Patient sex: F
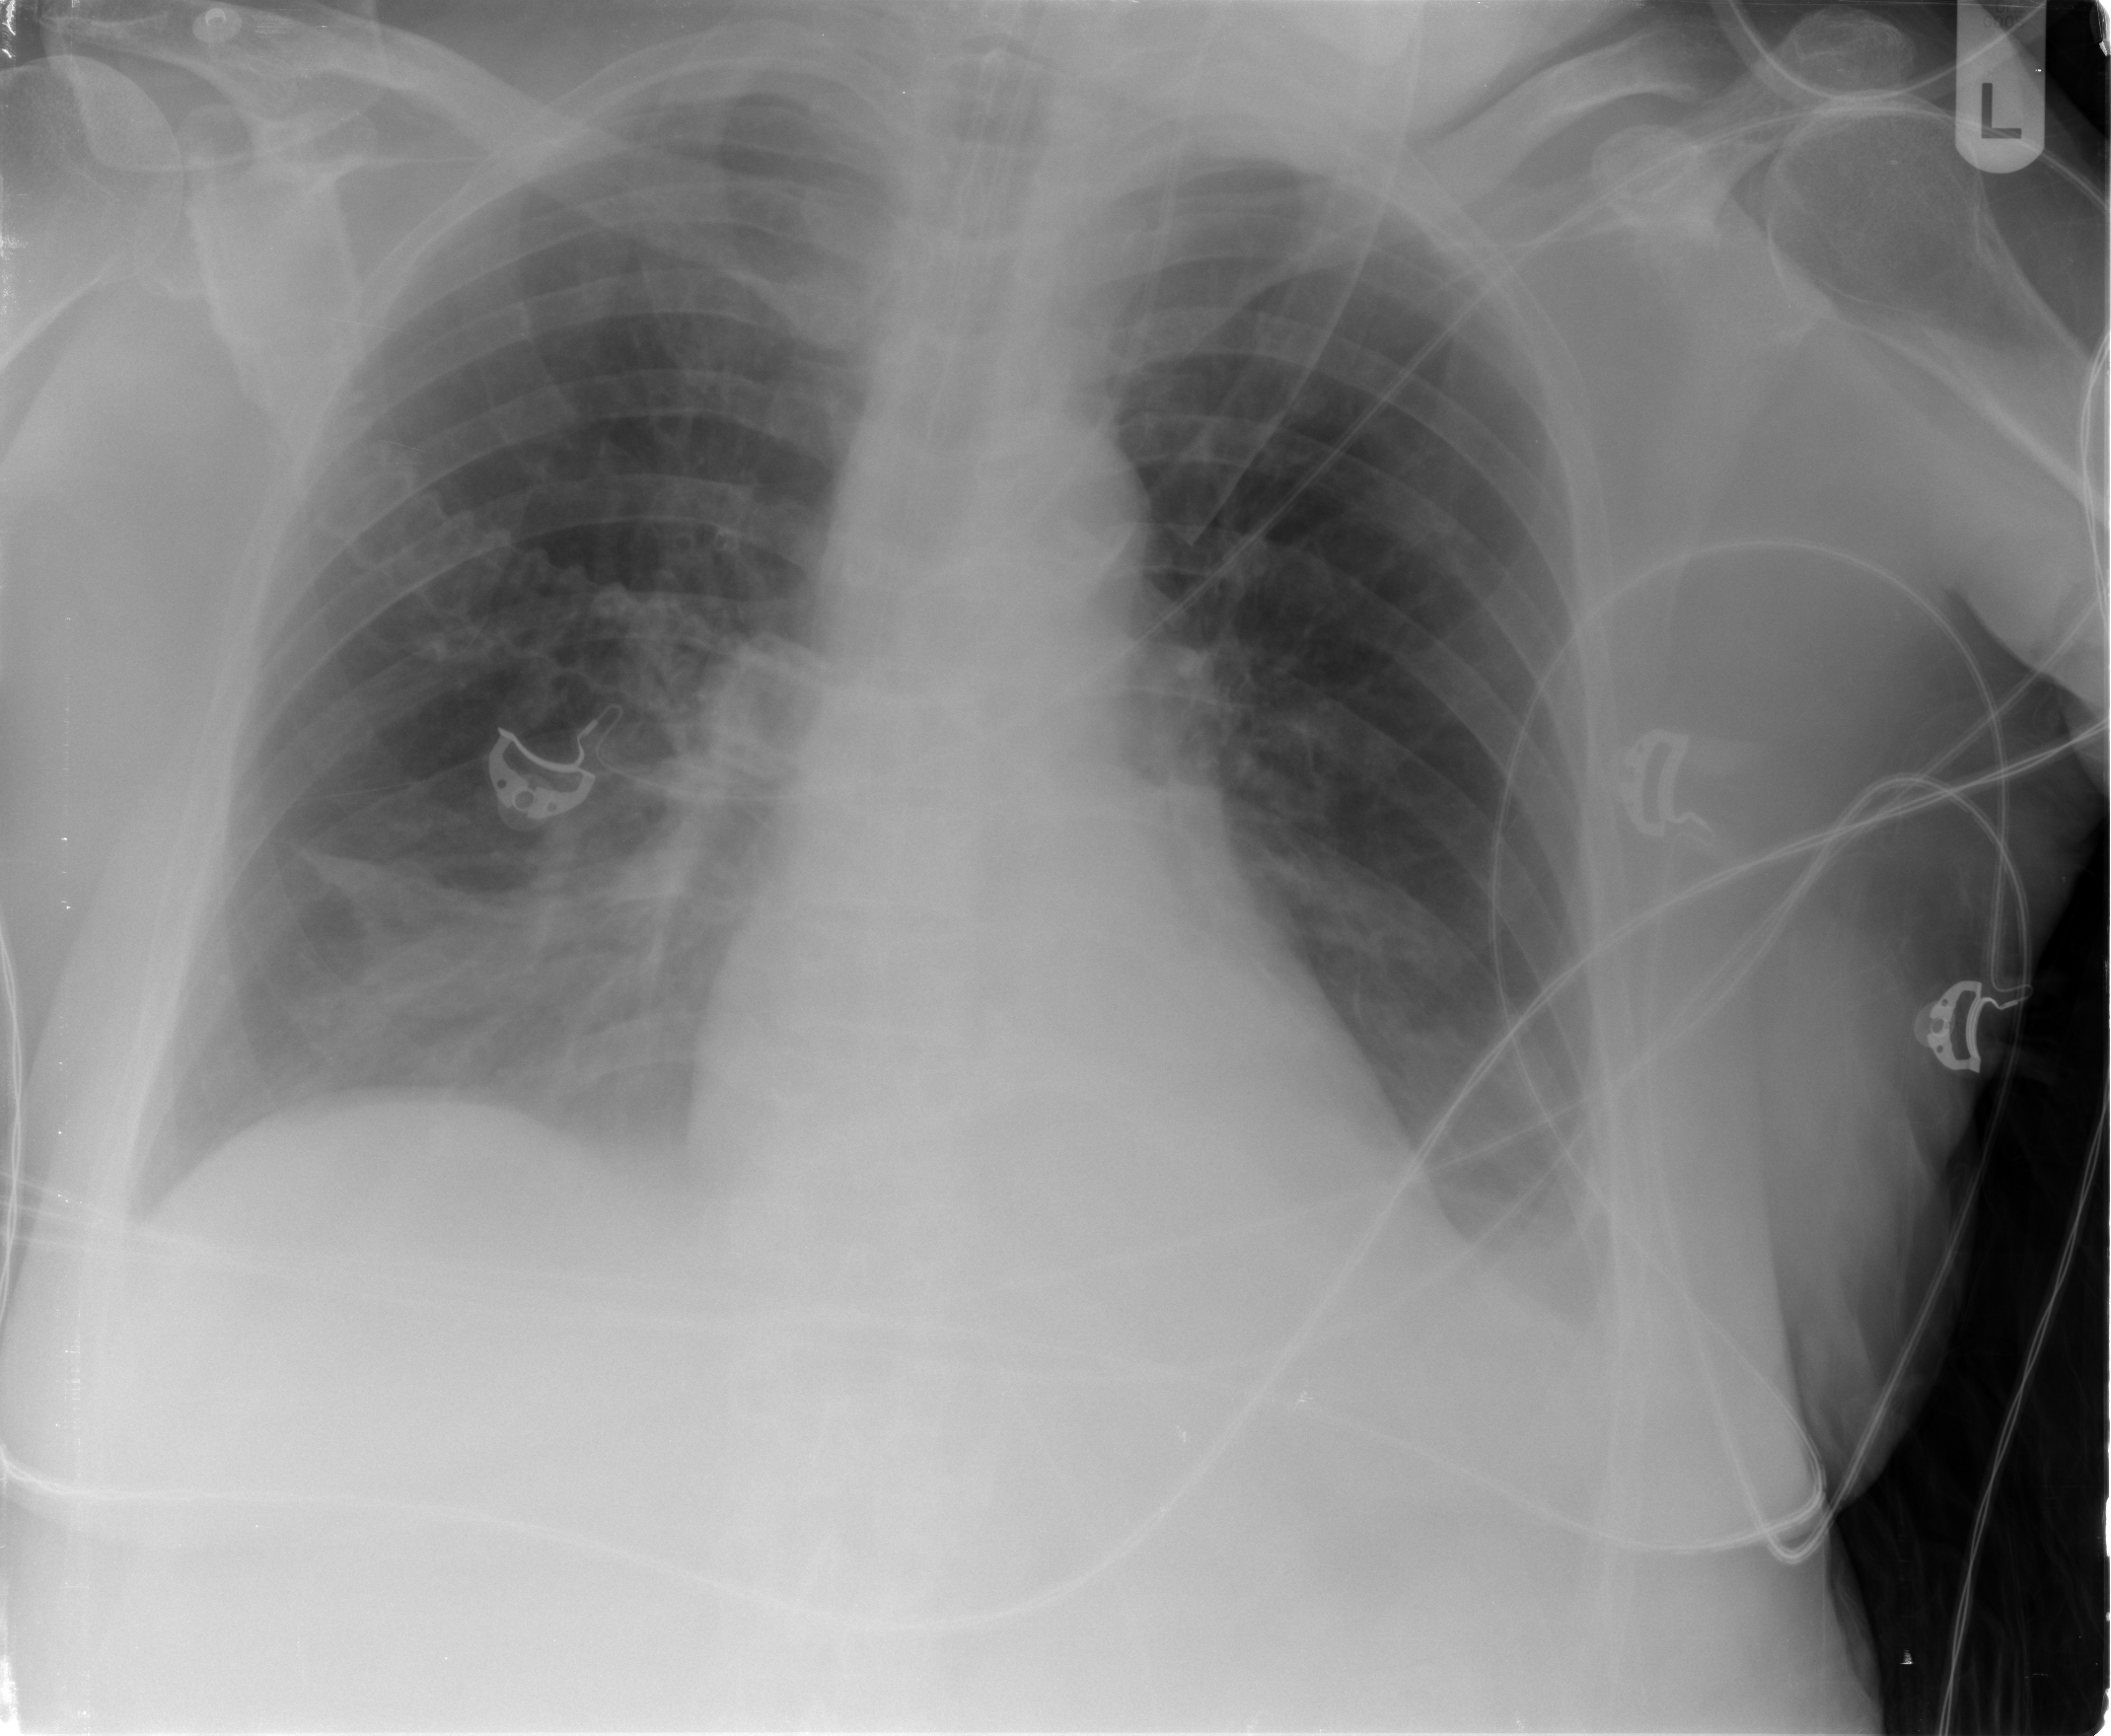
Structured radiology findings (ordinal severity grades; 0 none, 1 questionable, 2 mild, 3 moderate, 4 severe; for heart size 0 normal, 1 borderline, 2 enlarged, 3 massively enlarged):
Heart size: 0
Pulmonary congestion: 0
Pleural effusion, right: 0
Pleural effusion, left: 1
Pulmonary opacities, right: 0
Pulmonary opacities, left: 0
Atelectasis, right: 2
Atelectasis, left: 2